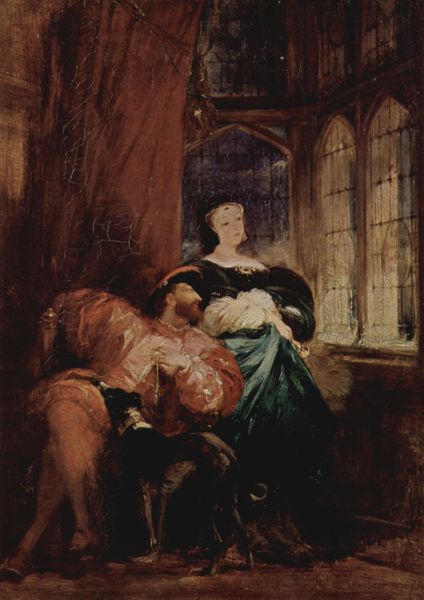
Titel: Franz I. und Margarete von Navarra
Künstler: Richard Parkes Bonington
Standort: London
Institution: Wallace Collection
Schlagwörter: blau, dunkel, feder, gemälde, hand, kopf, mann, rubens, schatten, weiß, aquarell, grün, impressionismus, menschen, sitzen, abend, braun, bunt, fenster, frankreich, frau, glas, hintergrund, holz, hut, hüte, kleid, kleider, köpfe, licht, nacht, raum, schwarz, skizze, stuhl, türkis, zimmer, blick, dame, haus, hund, hunde, rot, schleier, schloss, tier, gespräch, haube, hochformat, malerei, rock, alt, bart, kappe, wand, barock, falten, kleidung, pelz, rembrandt, samt, stehen, vollbart, ärmel, herr, innenraum, portrait, vorhang, öl, kalt, kirche, pastos, boden, dunkelheit, gewand, gold, interieur, kostüm, mantel, sitzend, stehend, stoff, adel, kind, paar, personen, diadem, gotik, poträt, puffärmel, renaissance, rokoko, sanft, zart, alltag, genre, pferd, stock, beine, bewegt, aussicht, kopfbedeckung, spanien, orang, liebe, ecke, düster, bogen, zwei, schuhe, studie, leine, warm, kette, herbst, winter, werbung, saal, romantik, könig, langeweile, gardine, diele, barbe, homme, vert, draperie, melancholie, uhr, menzel, knie, selbstporträt, bögen, strümpfe, doppelporträt, cour, erker, mond, burg, höhe, rechteck, sprossen, erdfarben, jugend, barfuß, sex, mondschein, noir, chapeau, faust, treffen, hauben, niederländisch, arkaden, henri, zuneigung, flirt, liebespaar, ehepaar, eheleute, barett, leben, fensterscheiben, gotisch, spitzbogen, chien, dogge, jagdhund, romantisch, windhund, teufel, innig, mittelalter, strumpfhose, wams, assis, chambre, rouge, ölskizze, sombre, bleich, heimlich, heimelig, windspiel, bleiglasfenster, balu, holländisch, edelmann, flamand, anbeten, dienstmagd, femme, holzfußboden, vorhand, fenetre, klei, maria, anbetung, lumière, kopfschmuck, gün, peinture, bewunderung, frauz, robe, englisch, dunkle farben, amour, nuit, mephisto, shirt, roi, bijou, couple, costume, rideau, bogenfenster, barrock, heinrich, classique, renessaince, huile, château, tudor, trist, vitrail, schäferstündchen, sitzens, minne, galan, galant, intim, schos, bleifenster, liebhaber, salon, fenêtres, tenture, drapperie, shakespear, opulent, chevalier, raumecke, verboten, edelleute, sitten, rendevous, angleterre, partner, trobadour, séduction, obscur, badinage, blau braun, boleyn, brochsce, conversation, die in sakralem ambiente, der sie anblickt und zu den fü, eckke, englisch?, familien portet, fidélité, francois 1, francois premier, franz i, français, frau am fenster mit hund, galanat, galante szene, galanterie, gothische fenster, gretchen?, herscher paar, hommage, indifférence, intrige, liebling, politesse, schnauze schoß, schwache farben, scène galante, sepier, sich aufhält, bei ihr ein mann, ßen ein köter, nord, bijoux, henri iv, drague, laine, françois, jupon, françois ier, roi de france, tableau historique, diane de poitiers, fenêtre nord, flandres, ribeau, xvie siècle, lévrier, hunbd, seigneur, marie de medici, rideau velours, fensternacht